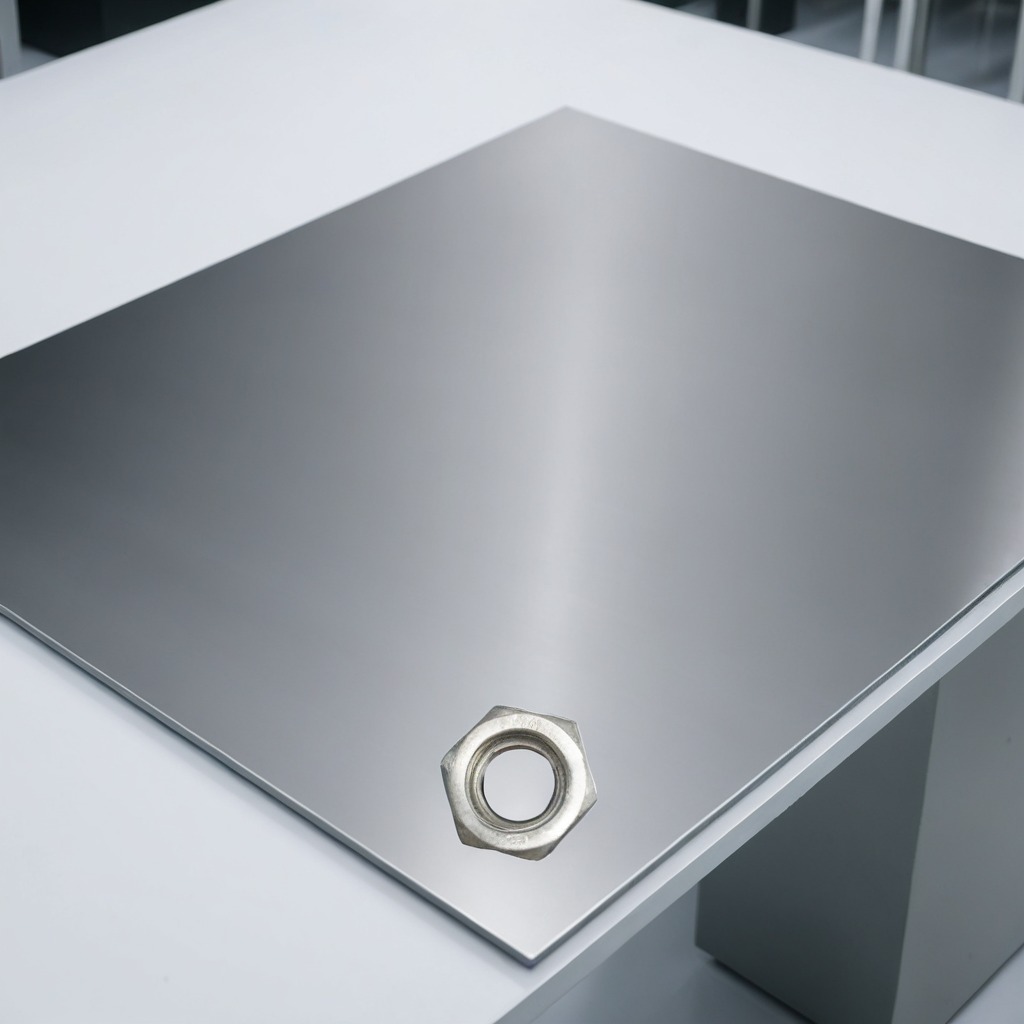
A metal nut is lying on a stainless steel table in a high-end prototyping lab.